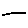
Label: line